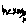
Label: hexagon